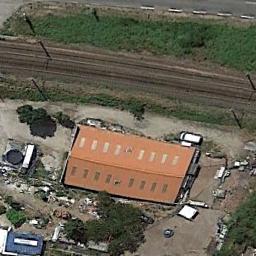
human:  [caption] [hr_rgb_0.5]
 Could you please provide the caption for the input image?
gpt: There are several rows of buildings on one side of the railway .

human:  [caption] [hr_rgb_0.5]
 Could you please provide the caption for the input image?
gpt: The railway is next to some trees and houses .

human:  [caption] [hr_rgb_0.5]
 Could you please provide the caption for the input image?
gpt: These railways have an orange building on one side of the railways .

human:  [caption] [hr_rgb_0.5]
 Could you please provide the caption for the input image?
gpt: There are several buildings beside the railway .

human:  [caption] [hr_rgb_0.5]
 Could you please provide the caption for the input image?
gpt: There are a green meadow and an orange building beside the railway .